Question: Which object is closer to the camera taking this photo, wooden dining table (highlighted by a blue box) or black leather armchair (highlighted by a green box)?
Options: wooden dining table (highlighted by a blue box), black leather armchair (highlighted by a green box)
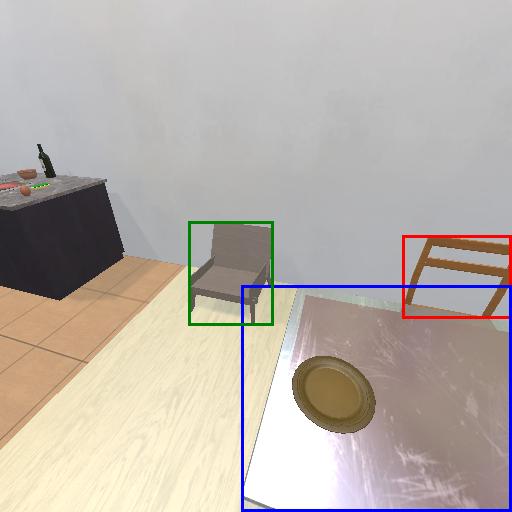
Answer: wooden dining table (highlighted by a blue box)